Question: I would like to be able to view the image I uploaded when I either click on the 'thumbnail' or the 'Photo display'. Currently, when I click on the either one of them, I get sent to my home page with the URL:
'http://127.0.0.1:8000/media/test111/tumblr_nfps7hMRXZ1sfie3io1_1280.jpg'
or in this format
'http://127.0.0.1:8000/media/albumname/filename'
I am not sure why I am getting rerouted to my homepage with the URL in such a format

urls.py
'''
urlpatterns = patterns('',
url(r'^admin/', include(admin.site.urls)),
url(r'', 'home.views.load_home_content', name='home'),
) + static(settings.MEDIA_URL, document_root=settings.MEDIA_ROOT)
'''
My media settings:
'''
MEDIA_ROOT = os.path.join(BASE_DIR, "../media_root/Boothie/pics")
MEDIA_URL = '/media/'
'''
my app/model.py
'''
from django.db import models
from django.contrib import admin
from PIL import Image
from Boothie.settings import MEDIA_ROOT, MEDIA_URL
from django.conf import settings
import os.path
from django.utils.html import format_html
from django.core.files.storage import FileSystemStorage
import re
from django.utils.safestring import mark_safe
class Album(models.Model):
title = models.CharField(max_length=50, unique=True)
def __str__(self):
return self.title
def images(self):
lst = [x.photo for x in self.photo_set.all()]
return lst
def save(self, *args, **kwargs):
rgx = re.search(r'.*\w', self.title)
self.title = rgx.group(0).replace(" ", "_")
super(Album, self).save(*args, **kwargs)
class AlbumAdmin(admin.ModelAdmin):
list_display = ["images"]
def upload_path(self, filename):
title = self.album.title
if " " in title:
title.replace(" ", "_")
return os.path.join(title, filename)
class Photo(models.Model):
title = models.CharField(max_length=50, blank=True)
album = models.ForeignKey(Album)
photo = models.ImageField(upload_to=upload_path)
upload = models.DateTimeField(auto_now_add=True)
def __str__(self):
return self.title
def size(self):
# Photo size
return "%s x %s" % (self.photo.width, self.photo.height)
def thumbnail(self):
thumbnail_html = "<a href="{0}{1}"><img border="0" alt="" src="{2}{3}" height="80" /></a>".format(settings.MEDIA_URL, self.photo.name, settings.MEDIA_URL, self.photo.name)
print settings.MEDIA_URL, settings.MEDIA_ROOT
return thumbnail_html
thumbnail.allow_tags = True
def photo_name(self):
return os.path.basename(MEDIA_ROOT + "/" + self.photo.name)
def photo_display(photo):
return mark_safe('<a href="%s">%s</a>' % (photo.photo.url, os.path.split(photo.photo.name)[1]))
class PhotoAdmin(admin.ModelAdmin):
search_fields = ["title", "photo"]
list_display = ["photo_display", "thumbnail", "title", "album", "size"]
list_filter = ["album"]
'''
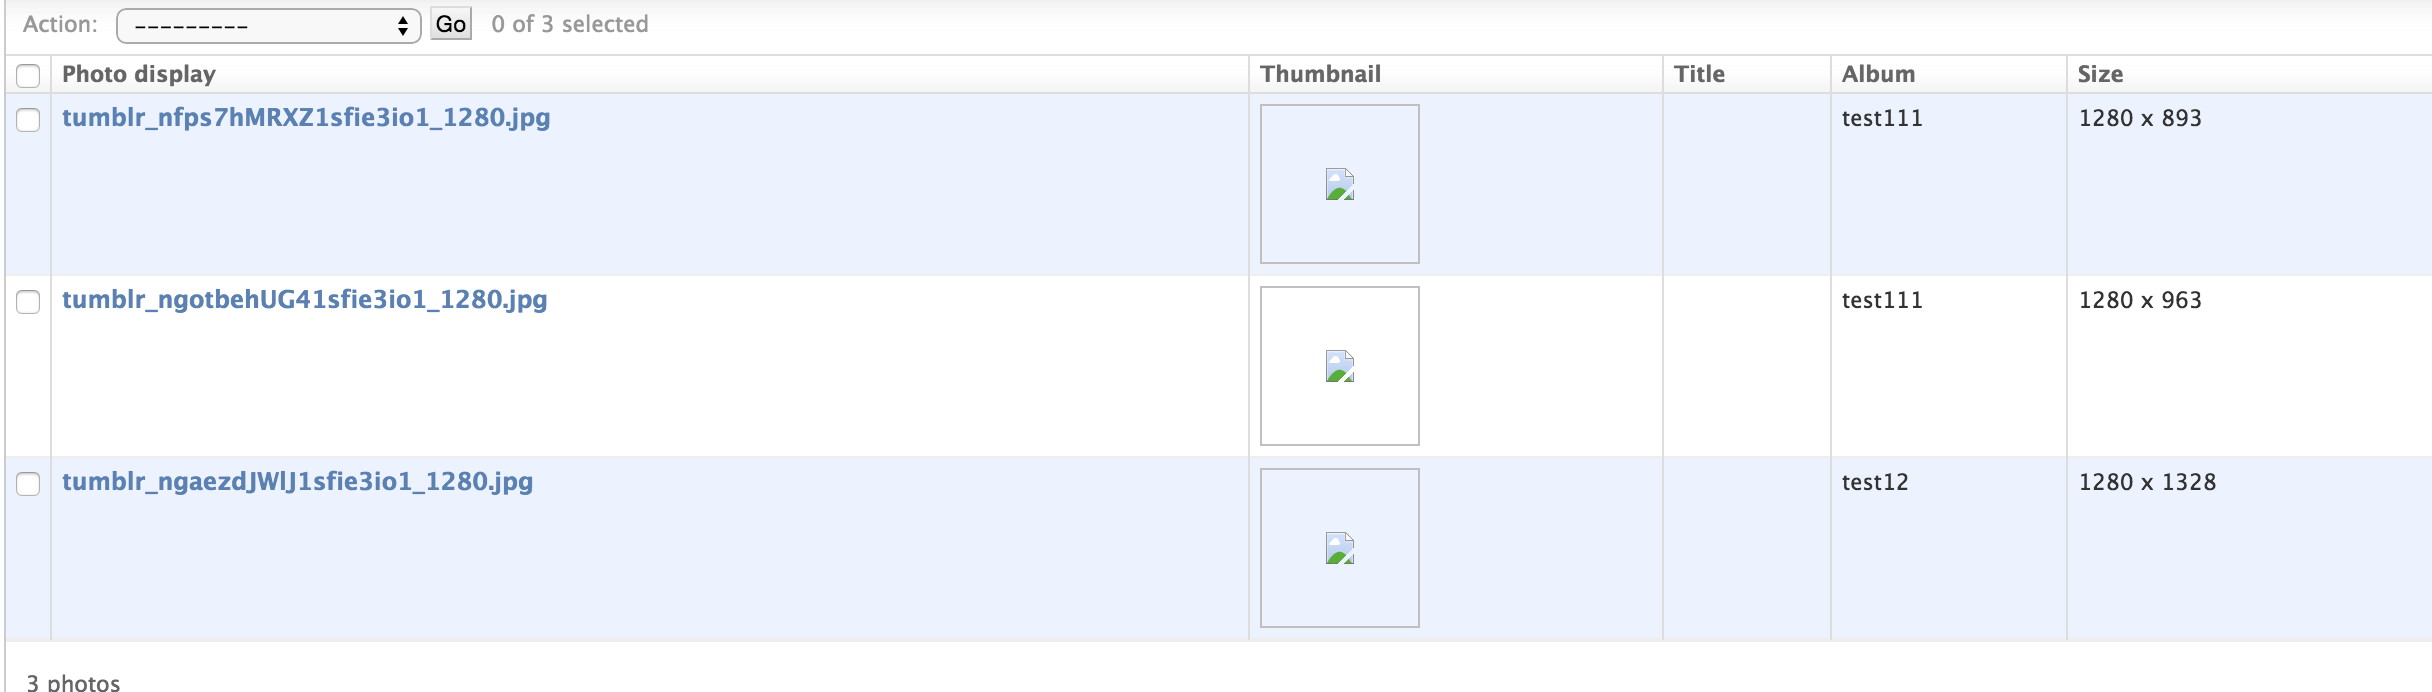
Answer: I think the cause is 'url(r'', 'home.views.load_home_content', name='home'),'. 'r''' matches everything. Django checks 'urlpatterns' in order, everything that doesn't match 'r'^admin/'' goes to 'r''', which is your home page. To fix it, try 'r'^$''